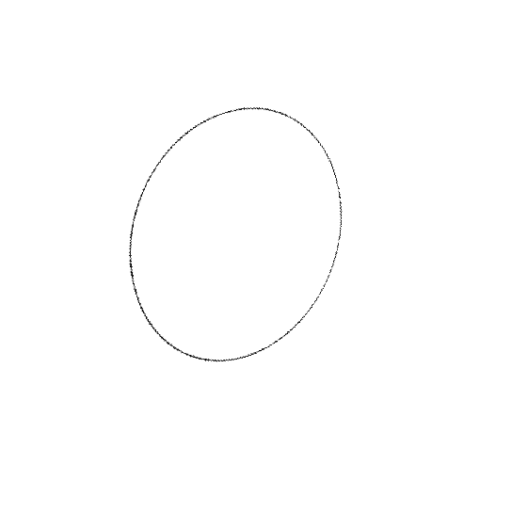
Crossing number: 0